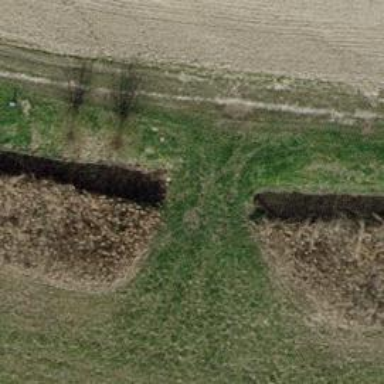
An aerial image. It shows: Ditch passing through tunnel.